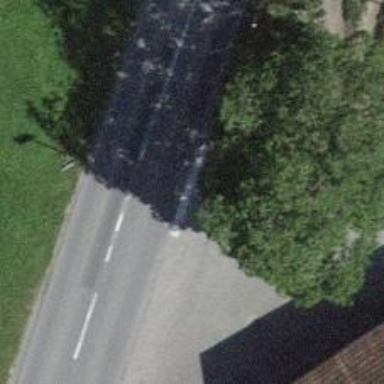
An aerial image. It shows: Stop road.